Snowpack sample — Rabbit Ears Pass, Jackson County, Colorado, USA (12/17/25, 1:08 PM MST)
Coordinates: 40.387, -106.625
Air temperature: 34 °F
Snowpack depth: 46 cm
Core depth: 10 cm
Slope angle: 6°, slope face: 165°
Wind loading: medium
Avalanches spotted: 0
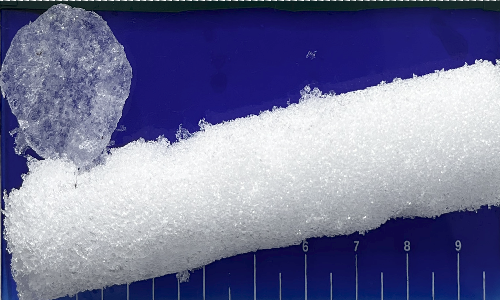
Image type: core
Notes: No avalanches spotted nearby, although collected in a meadowy area with minimal risk on this face of the pass.